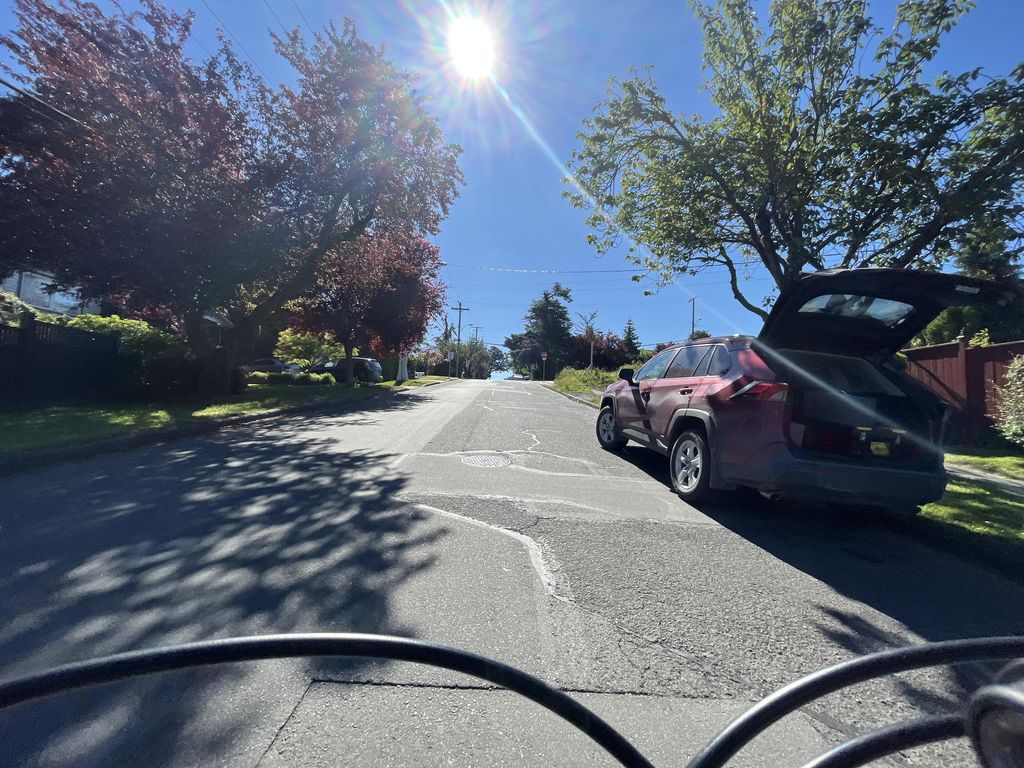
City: victoria